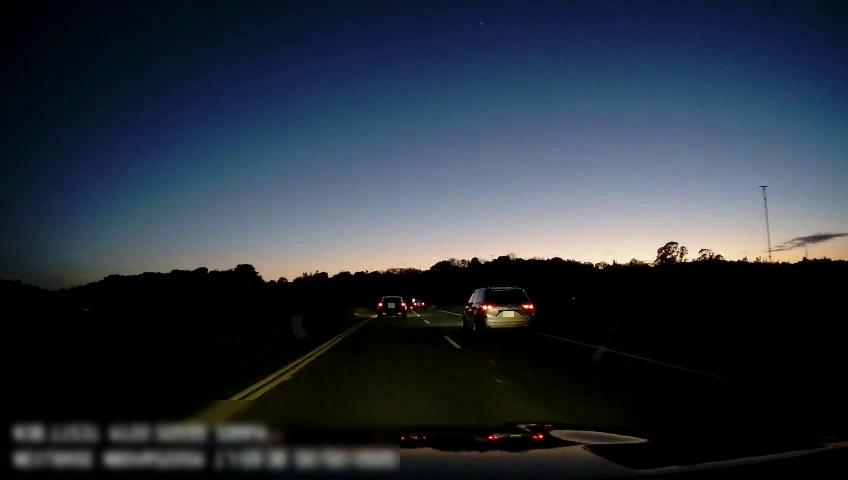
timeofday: Dusk/Dawn/Twilight
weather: Sunny
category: Drivable Space
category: Vehicles | SUV
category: Vehicles | Car
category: Vehicles | Car
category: Lanes | Current Lane
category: Lanes | Current Lane
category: Lanes | Alternate Lane